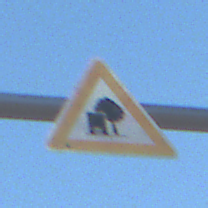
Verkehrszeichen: UnzureichendesLichtraumprofil
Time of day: SunriseSunset
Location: Outdoor (Suburban)
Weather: PartlyCloudy
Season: Winter
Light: Natural